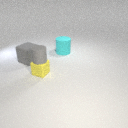
large gray rubber cube to the left of small yellow rubber cube